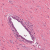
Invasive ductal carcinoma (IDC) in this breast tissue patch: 0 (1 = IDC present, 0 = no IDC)